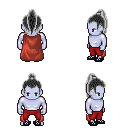
a pixel art fantasy rpg character, male body template, dark elf, purple skin, maroon cape, red pants, gray long topknot hairstyle, ghillies, four views (front, back, left, right), 2x2 character sprite sheet, small pixel art, hard edges, no anti-aliasing